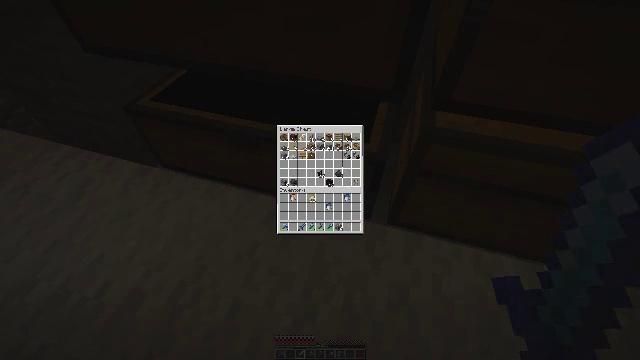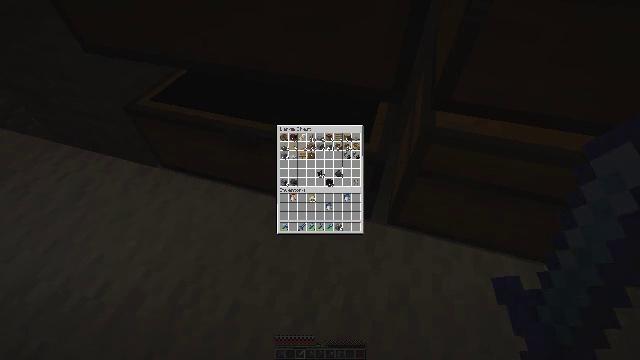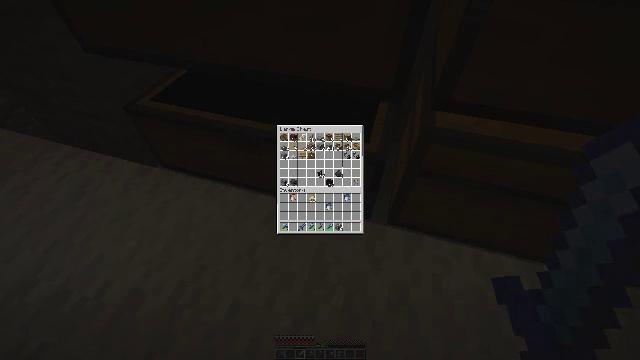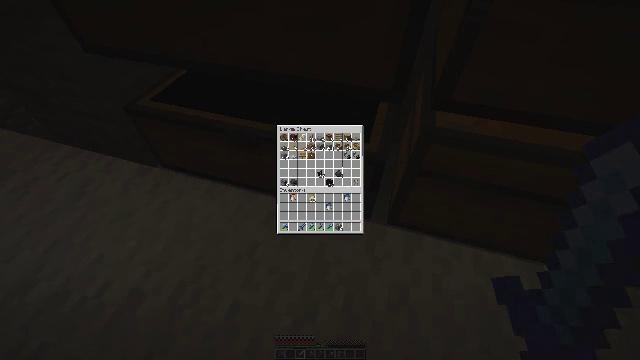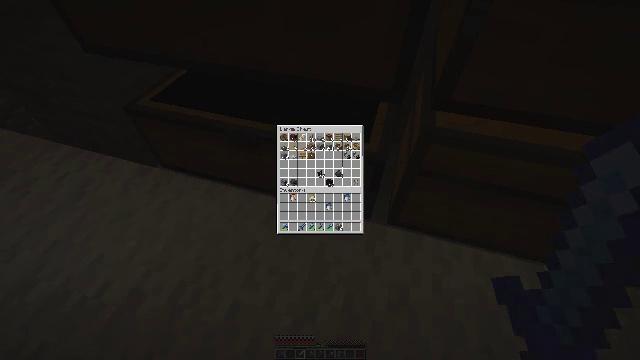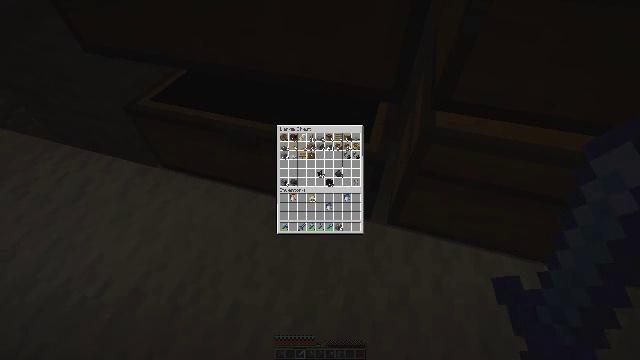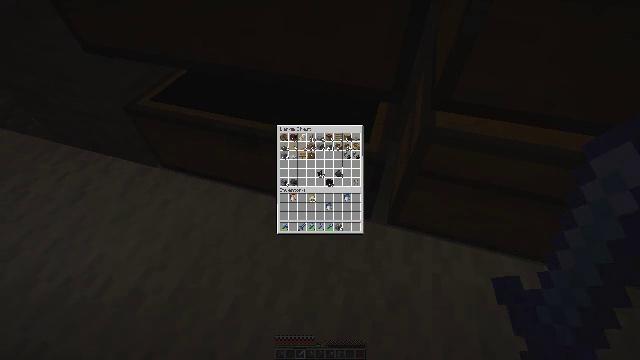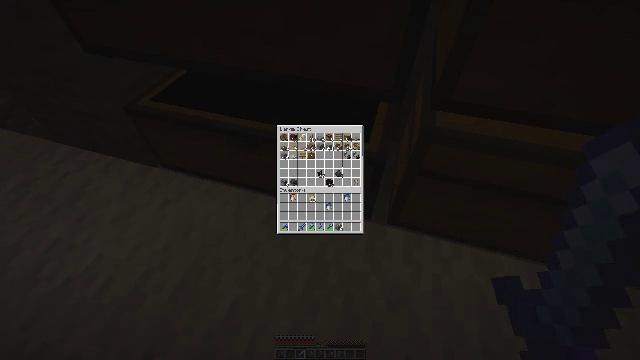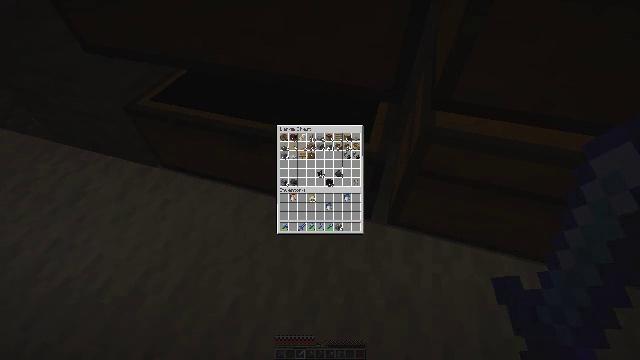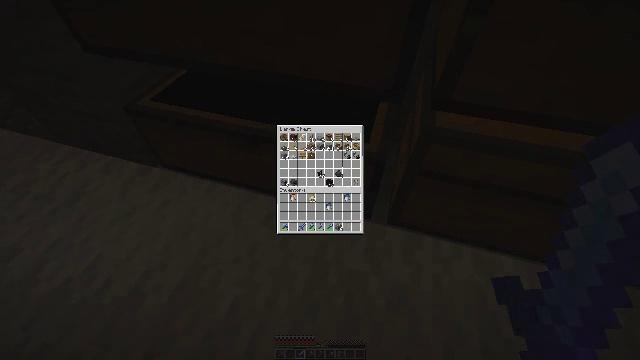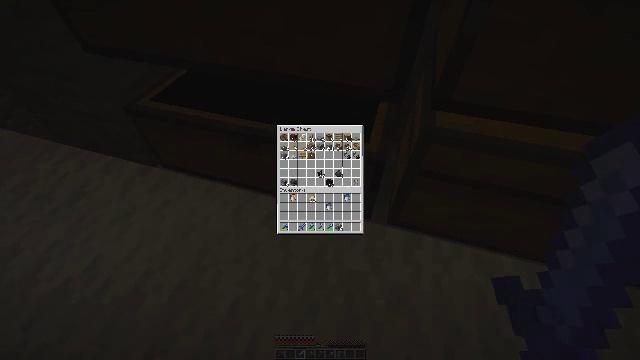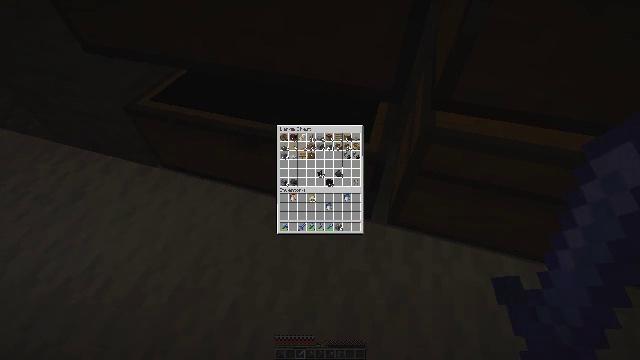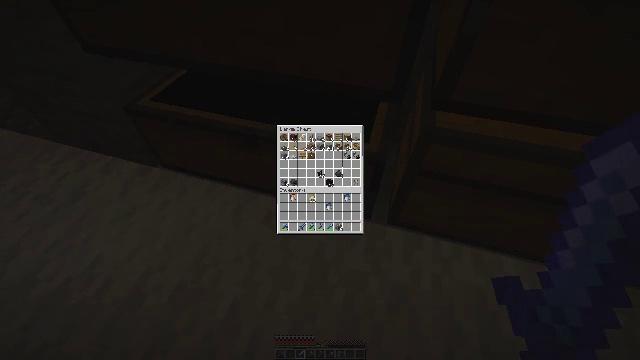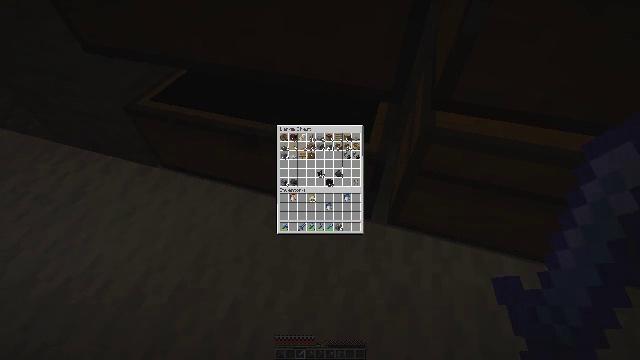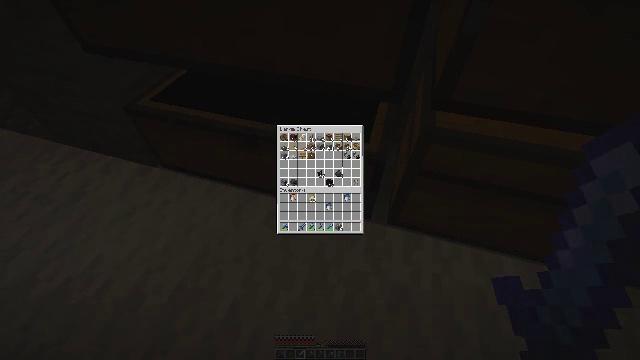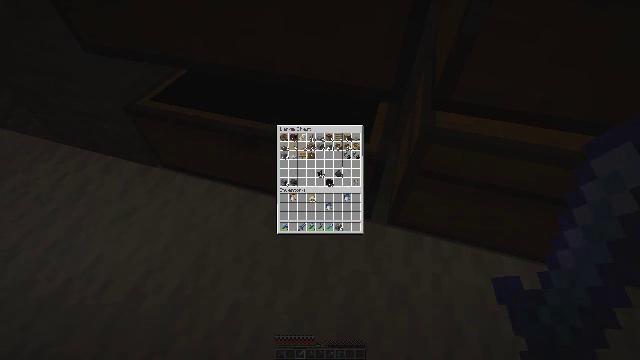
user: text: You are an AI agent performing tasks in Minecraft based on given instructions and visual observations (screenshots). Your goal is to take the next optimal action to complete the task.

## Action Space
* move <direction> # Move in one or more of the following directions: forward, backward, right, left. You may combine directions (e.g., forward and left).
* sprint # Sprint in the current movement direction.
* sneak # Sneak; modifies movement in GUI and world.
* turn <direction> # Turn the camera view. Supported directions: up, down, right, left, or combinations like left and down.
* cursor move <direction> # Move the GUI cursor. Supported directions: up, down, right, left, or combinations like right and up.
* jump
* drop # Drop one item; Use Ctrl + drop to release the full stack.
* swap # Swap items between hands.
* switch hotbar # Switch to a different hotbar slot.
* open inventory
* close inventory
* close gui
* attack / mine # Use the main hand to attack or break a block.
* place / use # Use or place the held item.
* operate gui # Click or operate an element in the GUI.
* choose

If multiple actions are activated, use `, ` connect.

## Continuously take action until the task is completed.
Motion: motion action
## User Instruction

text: Break the vines.
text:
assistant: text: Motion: no_op
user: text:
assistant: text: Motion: no_op
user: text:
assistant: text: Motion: no_op
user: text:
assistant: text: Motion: no_op
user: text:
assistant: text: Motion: no_op
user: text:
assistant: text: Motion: no_op
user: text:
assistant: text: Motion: no_op
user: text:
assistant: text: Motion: no_op
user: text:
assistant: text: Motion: no_op
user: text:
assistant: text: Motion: no_op
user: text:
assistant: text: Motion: no_op
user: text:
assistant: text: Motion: no_op
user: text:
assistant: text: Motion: no_op
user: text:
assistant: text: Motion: no_op
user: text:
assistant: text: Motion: no_op
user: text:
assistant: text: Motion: no_op
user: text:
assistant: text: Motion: no_op
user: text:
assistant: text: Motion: no_op
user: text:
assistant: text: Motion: no_op
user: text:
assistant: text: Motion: no_op
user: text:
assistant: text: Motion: no_op
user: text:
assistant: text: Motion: no_op
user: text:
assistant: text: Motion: no_op
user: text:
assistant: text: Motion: no_op
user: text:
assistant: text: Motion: no_op
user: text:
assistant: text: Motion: no_op
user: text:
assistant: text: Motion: no_op
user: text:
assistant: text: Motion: no_op
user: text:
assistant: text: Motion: no_op
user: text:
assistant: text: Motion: no_op